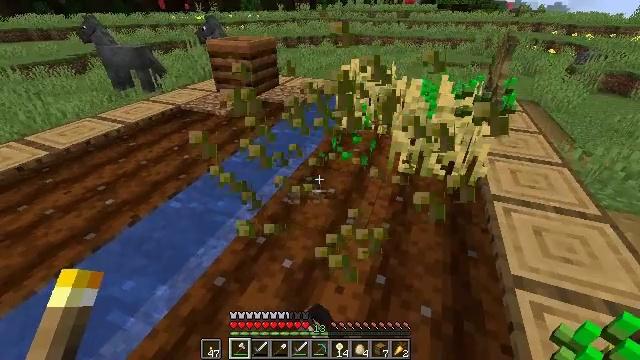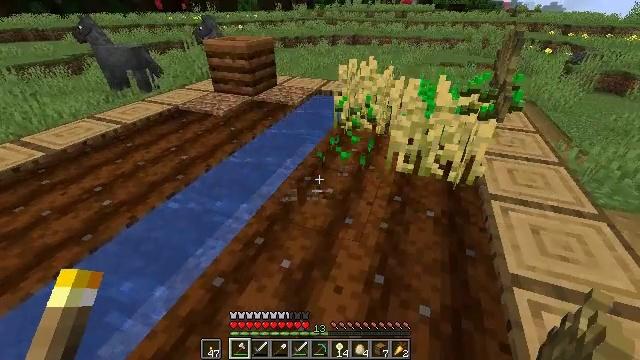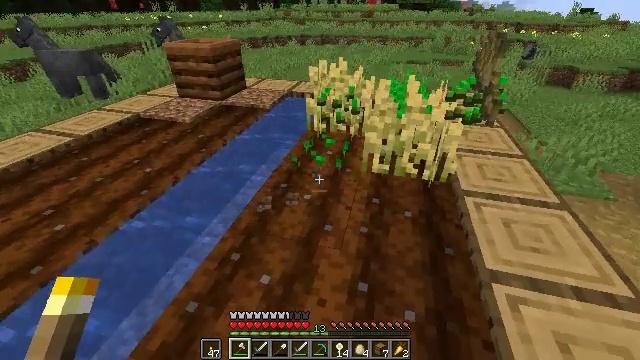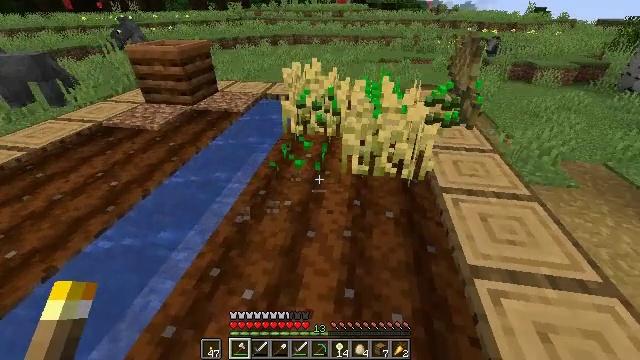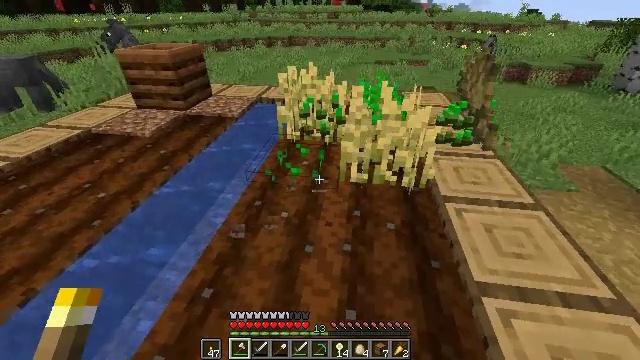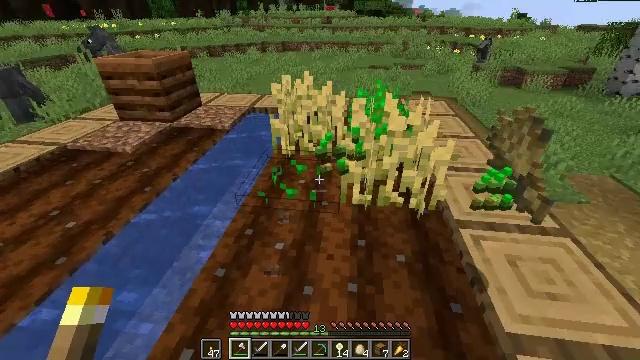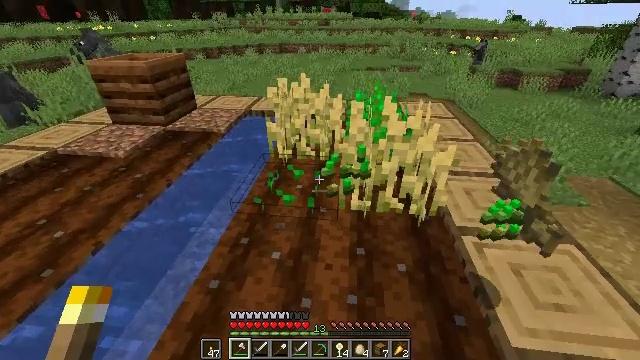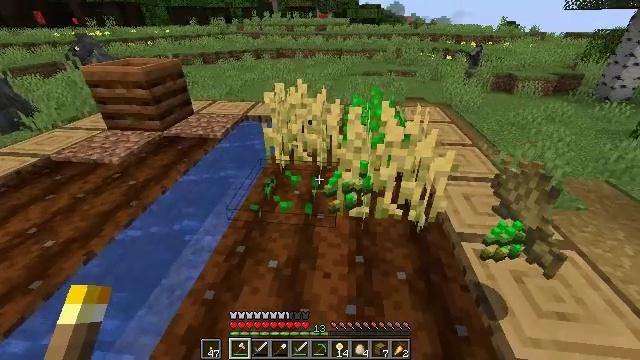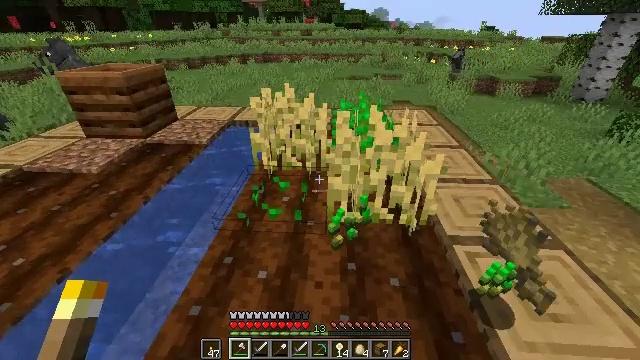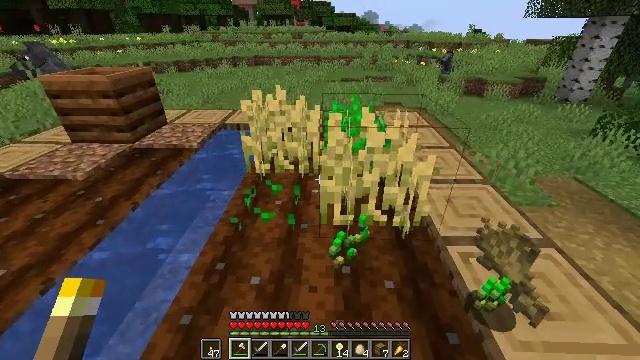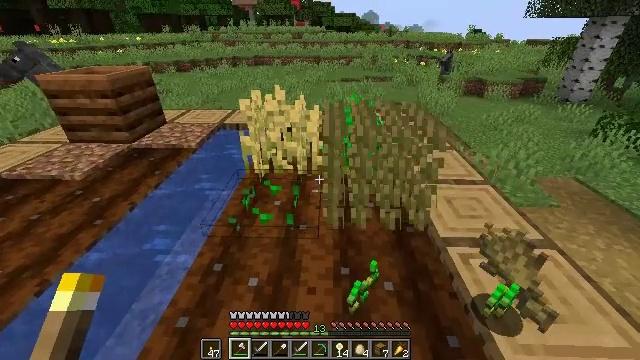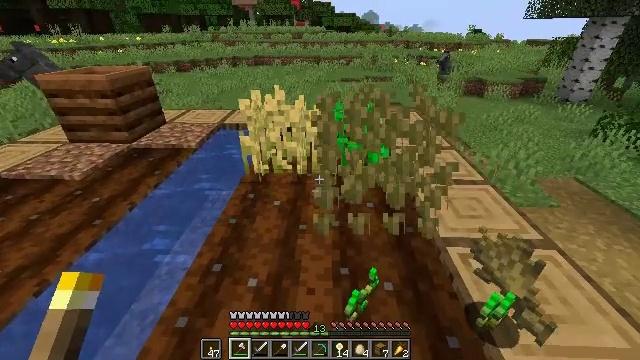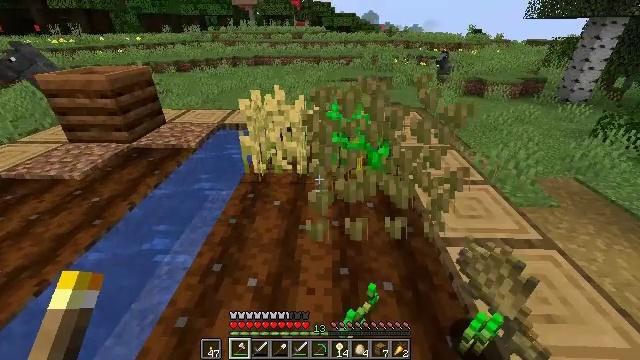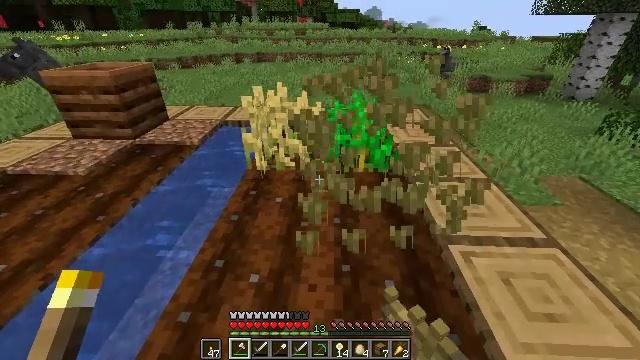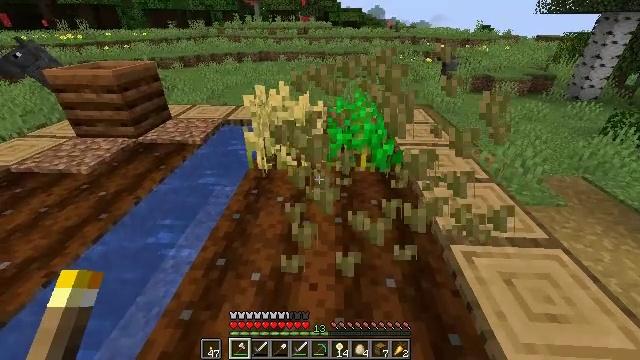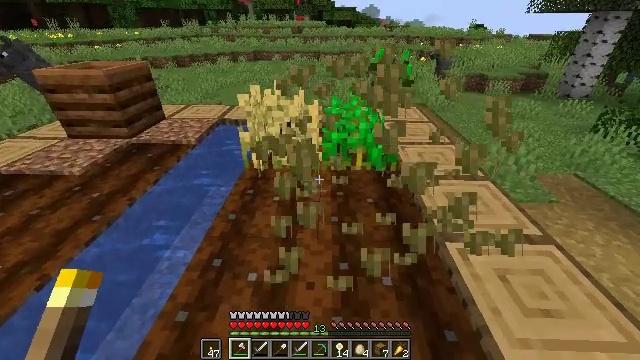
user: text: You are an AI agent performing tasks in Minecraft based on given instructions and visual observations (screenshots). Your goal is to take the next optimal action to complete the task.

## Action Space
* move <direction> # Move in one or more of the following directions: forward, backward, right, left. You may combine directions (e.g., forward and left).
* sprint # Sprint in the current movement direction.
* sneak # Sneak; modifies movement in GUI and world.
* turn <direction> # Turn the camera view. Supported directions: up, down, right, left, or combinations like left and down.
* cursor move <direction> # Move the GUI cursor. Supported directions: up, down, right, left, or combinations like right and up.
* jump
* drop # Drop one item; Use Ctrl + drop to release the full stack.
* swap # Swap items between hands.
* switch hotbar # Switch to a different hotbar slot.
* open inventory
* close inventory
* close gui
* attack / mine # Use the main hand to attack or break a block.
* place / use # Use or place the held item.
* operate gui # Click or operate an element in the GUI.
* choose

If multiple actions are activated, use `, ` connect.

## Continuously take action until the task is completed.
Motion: motion action
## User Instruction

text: Collect wheat crops.
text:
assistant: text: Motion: attack / mine
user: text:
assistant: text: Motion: move forward, turn right
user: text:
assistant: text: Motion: move forward, turn right
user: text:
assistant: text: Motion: move forward
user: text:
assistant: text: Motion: move forward, turn right
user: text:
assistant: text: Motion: no_op
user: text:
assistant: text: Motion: no_op
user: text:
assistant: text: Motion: turn right
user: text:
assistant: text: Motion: turn right
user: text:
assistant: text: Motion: attack / mine
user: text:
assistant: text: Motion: attack / mine
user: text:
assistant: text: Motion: attack / mine
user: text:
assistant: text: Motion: no_op
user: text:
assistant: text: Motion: no_op
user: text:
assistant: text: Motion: turn right
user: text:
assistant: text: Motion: turn right
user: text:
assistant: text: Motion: move forward, turn left
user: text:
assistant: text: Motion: move forward, turn left
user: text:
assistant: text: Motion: turn left
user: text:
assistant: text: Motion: no_op
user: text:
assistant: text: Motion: no_op
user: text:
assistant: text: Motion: move forward, turn right and up
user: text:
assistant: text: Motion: move forward, turn right
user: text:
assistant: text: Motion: move forward
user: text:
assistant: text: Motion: move forward
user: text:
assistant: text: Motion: no_op
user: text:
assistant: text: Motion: turn left and down
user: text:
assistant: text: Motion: turn left
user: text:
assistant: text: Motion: turn left
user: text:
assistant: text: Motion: attack / mine